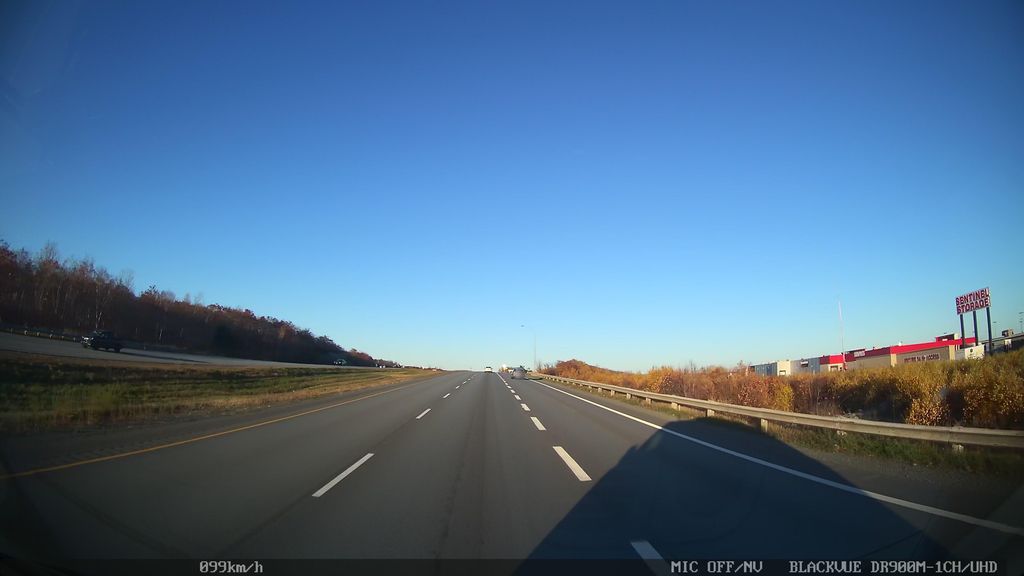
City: halifax